Field crop: maize
Growth stage: 2
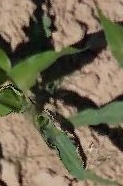
Species: maize